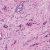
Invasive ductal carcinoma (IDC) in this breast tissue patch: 1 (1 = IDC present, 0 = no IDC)